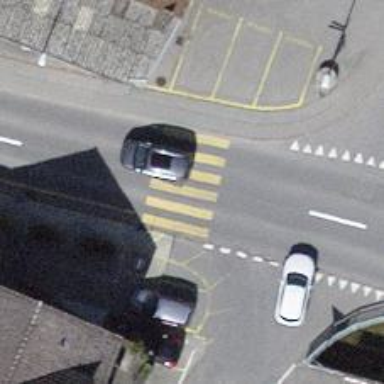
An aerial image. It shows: Uncontrolled crossing on the road.